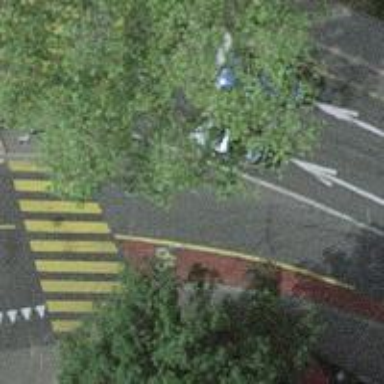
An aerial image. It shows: Asphalt road with trolley wires. It is primary highway with separate sidewalk.